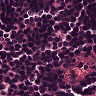
Metastatic tissue present: no